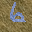
Label: 6